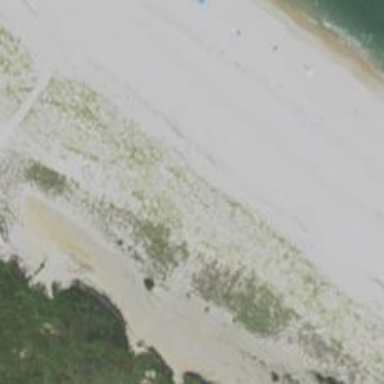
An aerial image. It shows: Scenic beach with natural beauty.